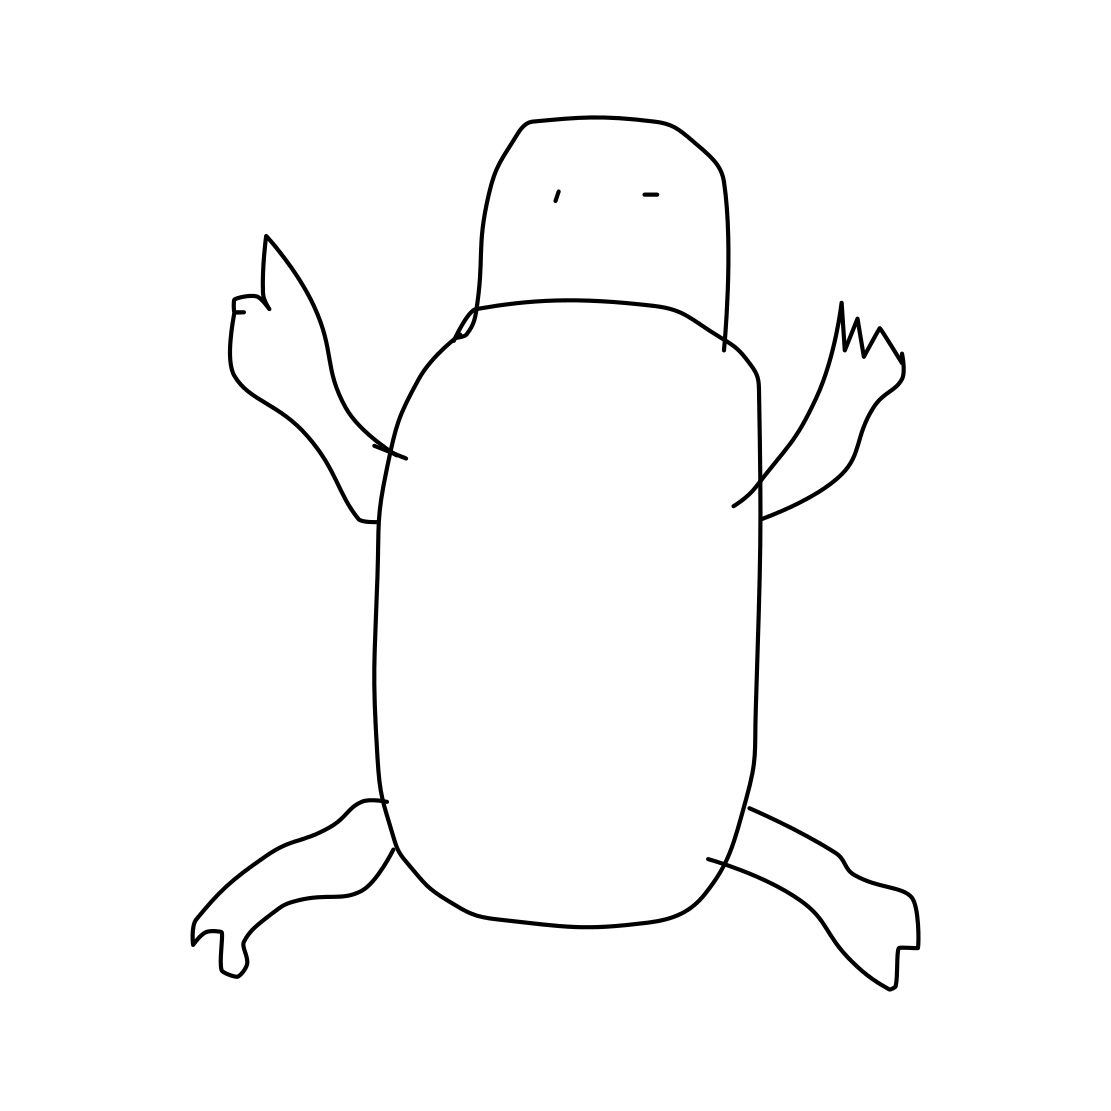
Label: frog